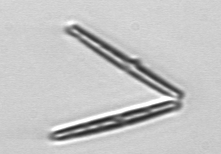
Label: Thalassionema